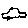
Label: car